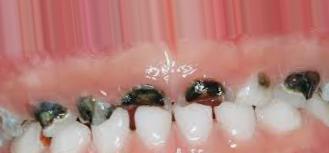
Condition: Caries